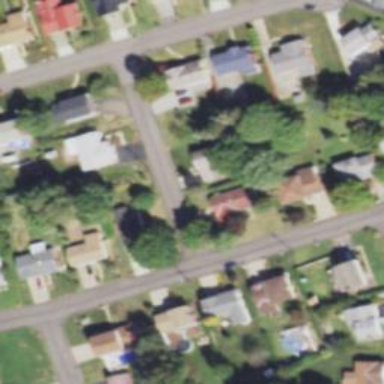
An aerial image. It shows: Neighborhood.